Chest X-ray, PA view. Patient: 36 years old, sex M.
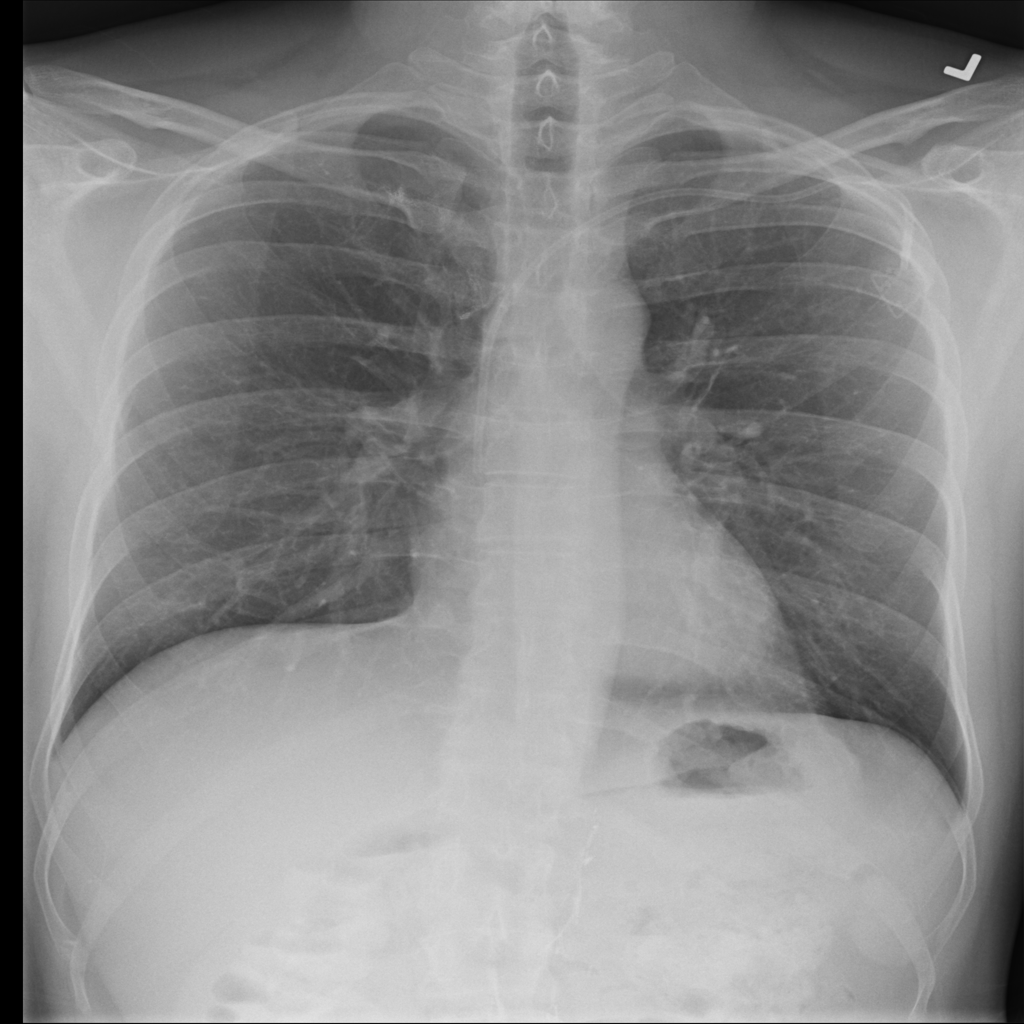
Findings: No Finding